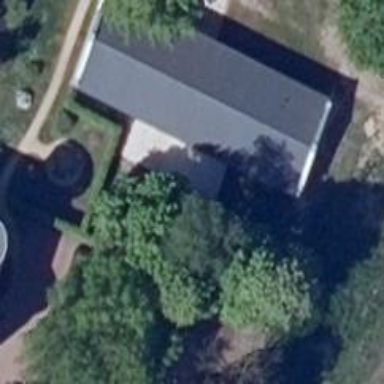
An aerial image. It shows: Kindergarten building.